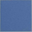
Piece: xx